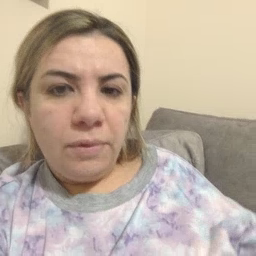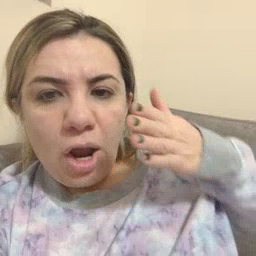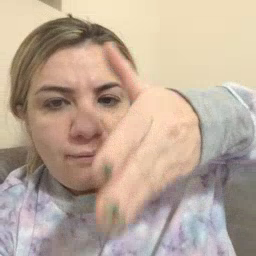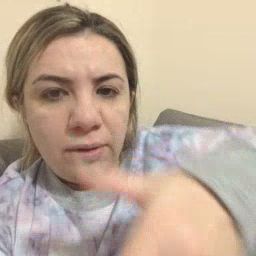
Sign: after